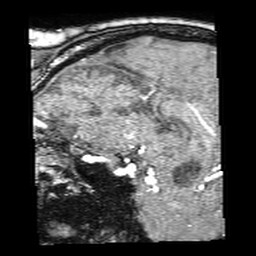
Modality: angio
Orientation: sagittal
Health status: ill
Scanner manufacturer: philips
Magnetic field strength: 3 T
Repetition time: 0.023 s
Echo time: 0.003454 s